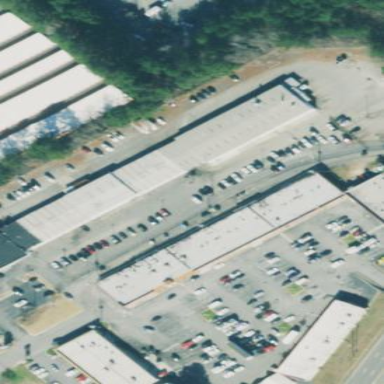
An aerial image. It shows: Light gray flat-roofed commercial building.